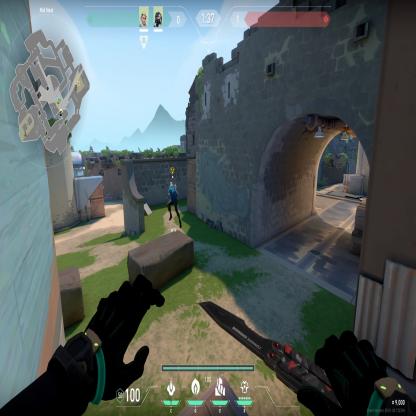
Label: teammate